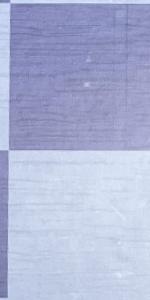
Label: Empty